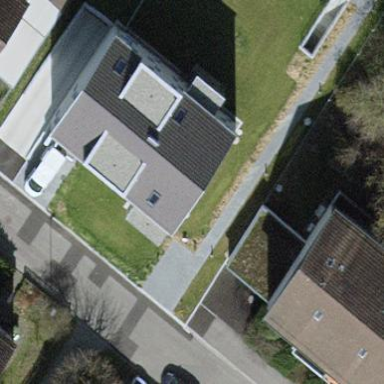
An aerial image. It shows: Group of garages.